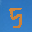
Label: 5